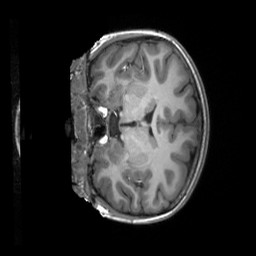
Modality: T1w
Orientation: coronal
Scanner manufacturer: siemens
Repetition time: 2.3 s
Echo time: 0.00229 s